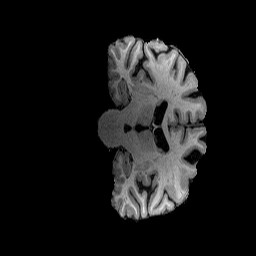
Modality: T1w
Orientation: coronal
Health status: healthy